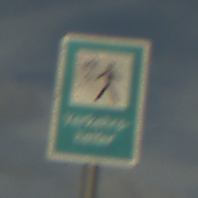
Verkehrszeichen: Verkehrshelfer
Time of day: Midday
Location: Outdoor (RoadRail)
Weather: PartlyCloudy
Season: NotSpecified
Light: Natural